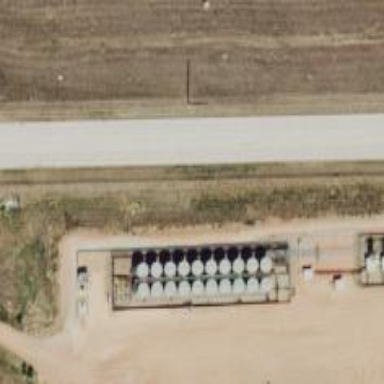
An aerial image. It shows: Storage tank with man-made structure.